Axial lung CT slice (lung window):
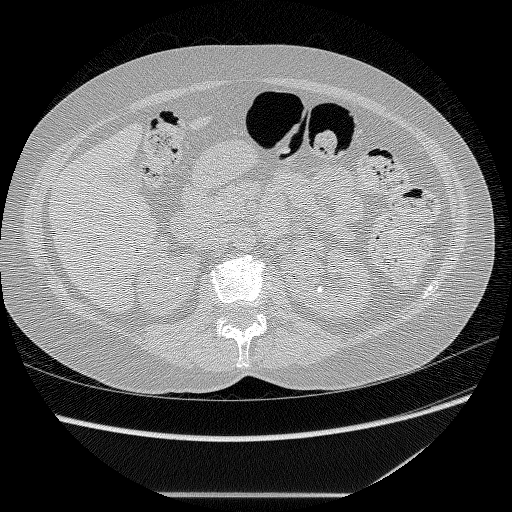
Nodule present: no